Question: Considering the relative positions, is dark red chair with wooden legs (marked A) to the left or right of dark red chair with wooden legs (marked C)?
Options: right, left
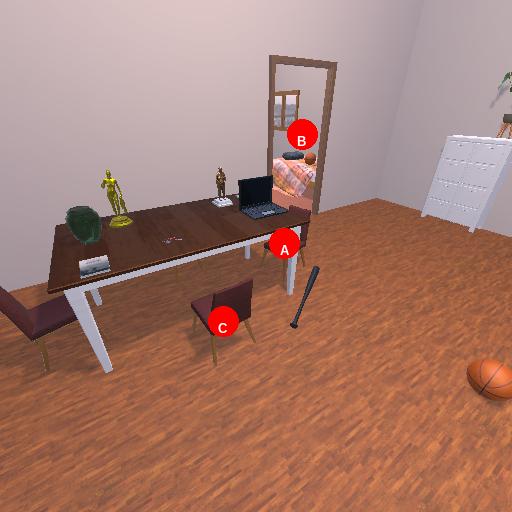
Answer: right